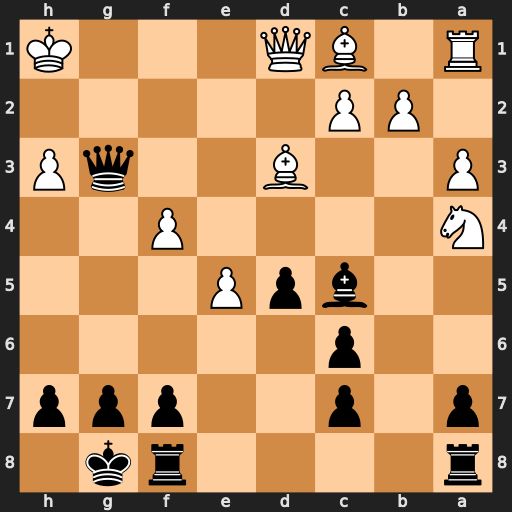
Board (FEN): r4rk1/p1p2ppp/2p5/2bpP3/N4P2/P2B2qP/1PP5/R1BQ3K
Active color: b
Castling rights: -
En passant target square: -
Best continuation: Qxh3#